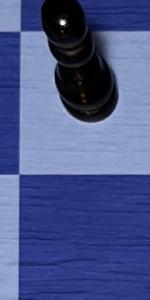
Label: Empty